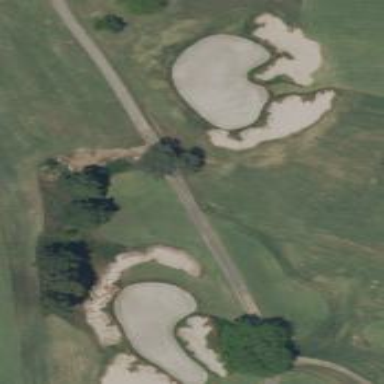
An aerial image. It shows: Golf fairway in the image.